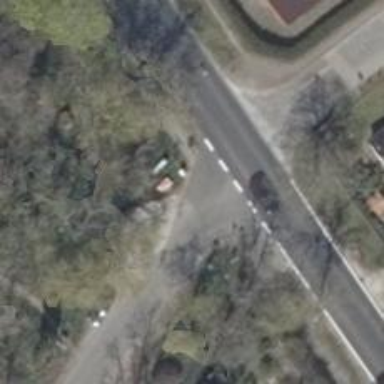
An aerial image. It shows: Paved residential road.